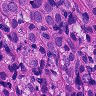
Metastatic tissue present: yes